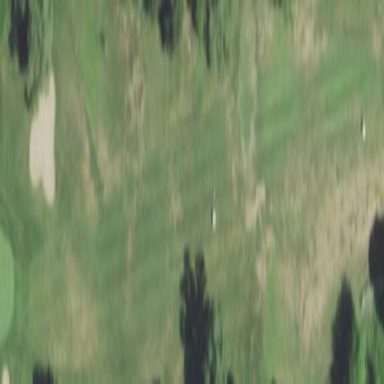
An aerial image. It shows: Grassy area designated as golf fairway.